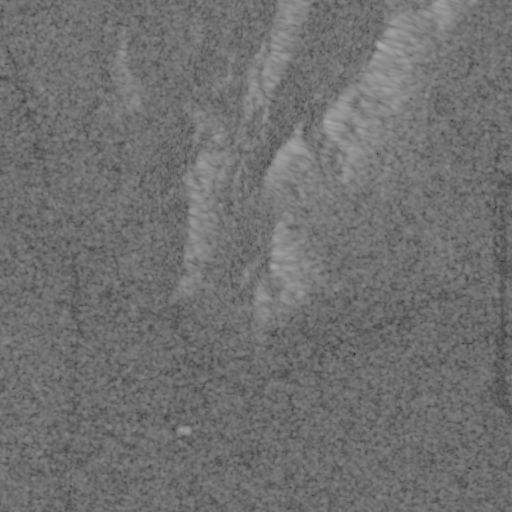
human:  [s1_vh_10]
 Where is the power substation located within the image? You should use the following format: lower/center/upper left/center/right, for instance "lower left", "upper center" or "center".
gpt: The power substation is located in the lower center of the image.
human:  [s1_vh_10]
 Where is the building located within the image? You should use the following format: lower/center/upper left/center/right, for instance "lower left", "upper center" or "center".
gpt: The building is located in the lower left of the image.
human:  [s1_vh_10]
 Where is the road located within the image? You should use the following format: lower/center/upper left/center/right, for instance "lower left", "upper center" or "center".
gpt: There is no road in the image.

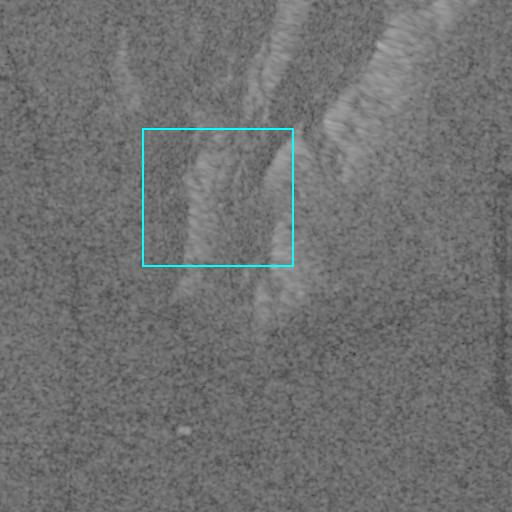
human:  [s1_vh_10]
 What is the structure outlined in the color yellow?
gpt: There is no yellow outline.
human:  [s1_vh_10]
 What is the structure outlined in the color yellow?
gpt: There is no structure outlined in yellow.